Question: i cant understand that my html page is not showing with full page... It is showing from the top to the half. Here is my HTML code. Where is the css style that shows page from half?
'''
<!-- Latest compiled and minified CSS -->
<link rel="stylesheet" href="https://maxcdn.bootstrapcdn.com/bootstrap/3.3.1/css/bootstrap.min.css">
<!-- Latest compiled and minified JavaScript -->
<script src="http://code.jquery.com/jquery-latest.min.js"></script>
<script src="https://maxcdn.bootstrapcdn.com/bootstrap/3.3.1/js/bootstrap.min.js"></script>
<style type="text/css">
.chat
{
list-style: none;
margin: 0;
padding: 0;
}
.chat li
{
margin-bottom: 10px;
padding-bottom: 5px;
border-bottom: 1px dotted #B3A9A9;
}
.chat li.left .chat-body
{
margin-left: 60px;
}
.chat li.right .chat-body
{
margin-right: 60px;
}
.chat li .chat-body p
{
margin: 0;
color: #777777;
}
.panel .slidedown .glyphicon, .chat .glyphicon
{
margin-right: 5px;
}
.panel-body
{
overflow-y: scroll;
height: 250px;
}
::-webkit-scrollbar-track
{
-webkit-box-shadow: inset 0 0 6px rgba(0,0,0,0.3);
background-color: #F5F5F5;
}
::-webkit-scrollbar
{
width: 12px;
background-color: #F5F5F5;
}
::-webkit-scrollbar-thumb
{
-webkit-box-shadow: inset 0 0 6px rgba(0,0,0,.3);
background-color: #555;
}
</style>
<div class="panel panel-primary">
<div class="panel-heading">
<span class="glyphicon glyphicon-comment"></span> Chat
<div class="btn-group pull-right">
<button type="button" class="btn btn-default btn-xs dropdown-toggle" data-toggle="dropdown">
<span class="glyphicon glyphicon-chevron-down"></span>
</button>
<ul class="dropdown-menu slidedown">
<li><a href="http://www.jquery2dotnet.com"><span class="glyphicon glyphicon-refresh">
</span>Refresh</a></li>
<li><a href="http://www.jquery2dotnet.com"><span class="glyphicon glyphicon-ok-sign">
</span>Available</a></li>
<li><a href="http://www.jquery2dotnet.com"><span class="glyphicon glyphicon-remove">
</span>Busy</a></li>
<li><a href="http://www.jquery2dotnet.com"><span class="glyphicon glyphicon-time"></span>
Away</a></li>
<li class="divider"></li>
<li><a href="http://www.jquery2dotnet.com"><span class="glyphicon glyphicon-off"></span>
Sign Out</a></li>
</ul>
</div>
</div>
<div class="panel-body">
<ul class="chat" id="chatcontent">
<li class="left clearfix"><span class="chat-img pull-left">
<img src="http://placehold.it/50/55C1E7/fff&text=U" alt="User Avatar" class="img-circle" />
</span>
<div class="chat-body clearfix">
<div class="header">
<strong class="primary-font">Jack Sparrow</strong>
</div>
<p>
Lorem ipsum dolor sit amet, consectetur adipiscing elit. Curabitur bibendum ornare
dolor, quis ullamcorper ligula sodales.
</p>
</div>
</li>
</ul>
</div>
<div class="panel-footer">
<div class="input-group">
<input id="btn-input" type="text" class="form-control input-sm" placeholder="Type your message here..." />
<span class="input-group-btn">
<button class="btn btn-warning btn-sm" id="btn-chat" onclick="sendmessage();">
Send</button>
</span>
</div>
</div>
</div>
<script type="text/javascript">
function sendmessage()
{
var message = document.getElementById('btn-input').value;
var chatcontent = "";
chatcontent += document.getElementById('chatcontent').innerHTML;
var strVar="";
strVar += " <li class="left clearfix"><span class="chat-img pull-left">";
strVar += " <img src="https:\/\/cdn2.iconfinder.com\/data\/icons\/windows-8-metro-style\/64\/user.png" alt="User Avatar" class="img-circle" \/>";
strVar += " <\/span>";
strVar += " <div class="chat-body clearfix">";
strVar += " <div class="header">";
strVar += " <strong class="primary-font">Bhaumik Patel<\/strong>";
strVar += " <\/div>";
strVar += " <p>";
strVar += message;
strVar += " <\/p>";
strVar += " <\/div>";
strVar += " <\/li>";
chatcontent += strVar;
document.getElementById('chatcontent').innerHTML = chatcontent;
document.getElementById('btn-input').value = '';
}
$.fn.enterKey=function(fnc){return this.each(function(){$(this).keypress(function(ev){var keycode=(ev.keyCode?ev.keyCode:ev.which);if(keycode=='13'){document.getElementById("btn-chat").click();}})})}
$("#btn-input").enterKey(function(){sendmessage();});
</script>
'''
And here is the screenshot:

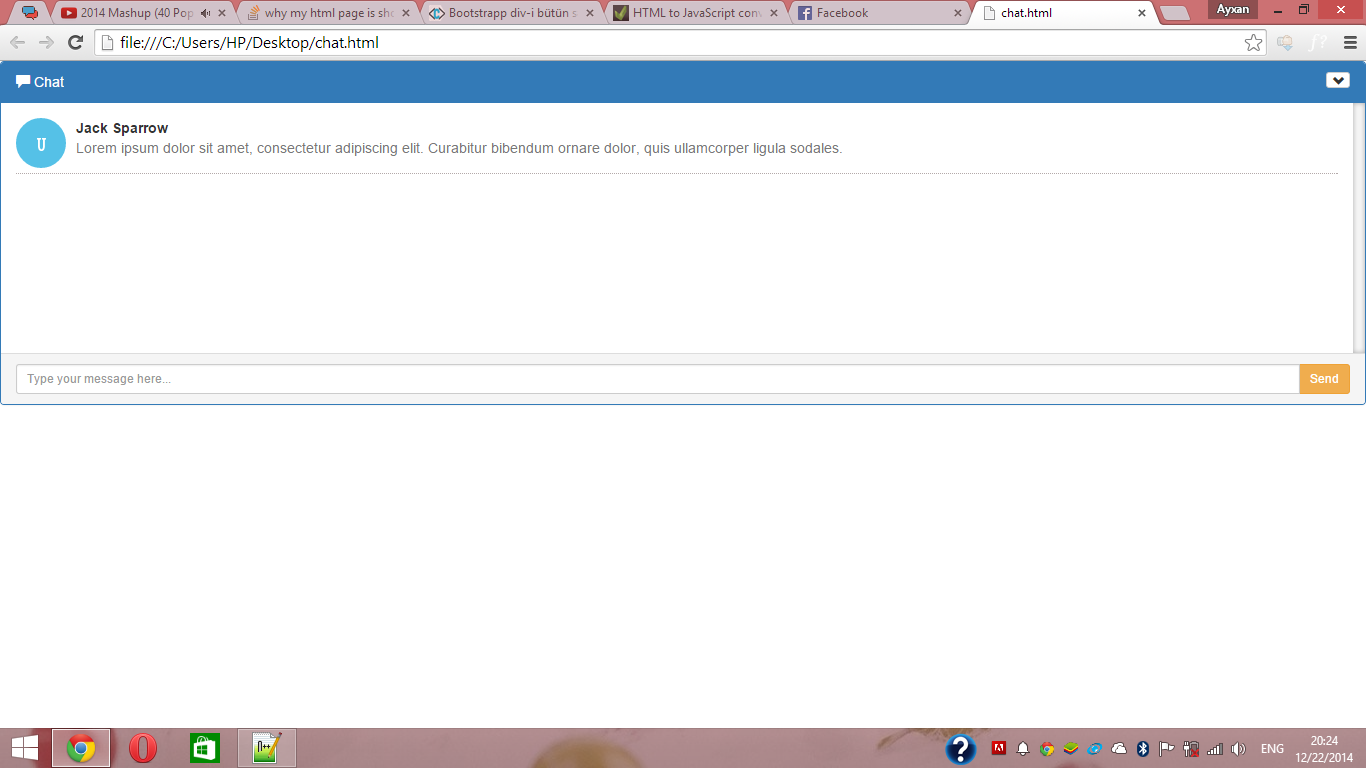
Answer: Your panel-header, panel-body and panel-footer need to be changed along with few other changes. here is the modified code.
'''
<style type="text/css">
body
{
overflow: hidden;
}
.chat
{
list-style: none;
margin: 0;
padding: 0;
}
.chat li
{
margin-bottom: 10px;
padding-bottom: 5px;
border-bottom: 1px dotted #B3A9A9;
}
.chat li.left .chat-body
{
margin-left: 60px;
}
.chat li.right .chat-body
{
margin-right: 60px;
}
.chat li .chat-body p
{
margin: 0;
color: #777777;
}
.panel .slidedown .glyphicon, .chat .glyphicon
{
margin-right: 5px;
margin-bottom: 0;
}
.panel-primary
{
margin-bottom: 0;
}
.panel-heading
{
height: 10%;
}
.panel-body
{
overflow-y: scroll;
height: 80%;
}
.panel-footer
{
height: 10%;
border: 0;
}
::-webkit-scrollbar-track
{
-webkit-box-shadow: inset 0 0 6px rgba(0,0,0,0.3);
background-color: #F5F5F5;
}
::-webkit-scrollbar
{
width: 12px;
background-color: #F5F5F5;
}
::-webkit-scrollbar-thumb {
-webkit-box-shadow: inset 0 0 6px rgba(0, 0, 0, .3);
background-color: #555;
}
</style>
'''